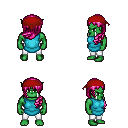
a pixel art fantasy rpg character, male body template, orc, green skin, teal tunic, white pants, pink left-swept hairstyle, red bandana, four views (front, back, left, right), 2x2 character sprite sheet, small pixel art, hard edges, no anti-aliasing